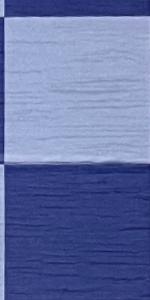
Label: Empty